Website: apple
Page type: address-validator
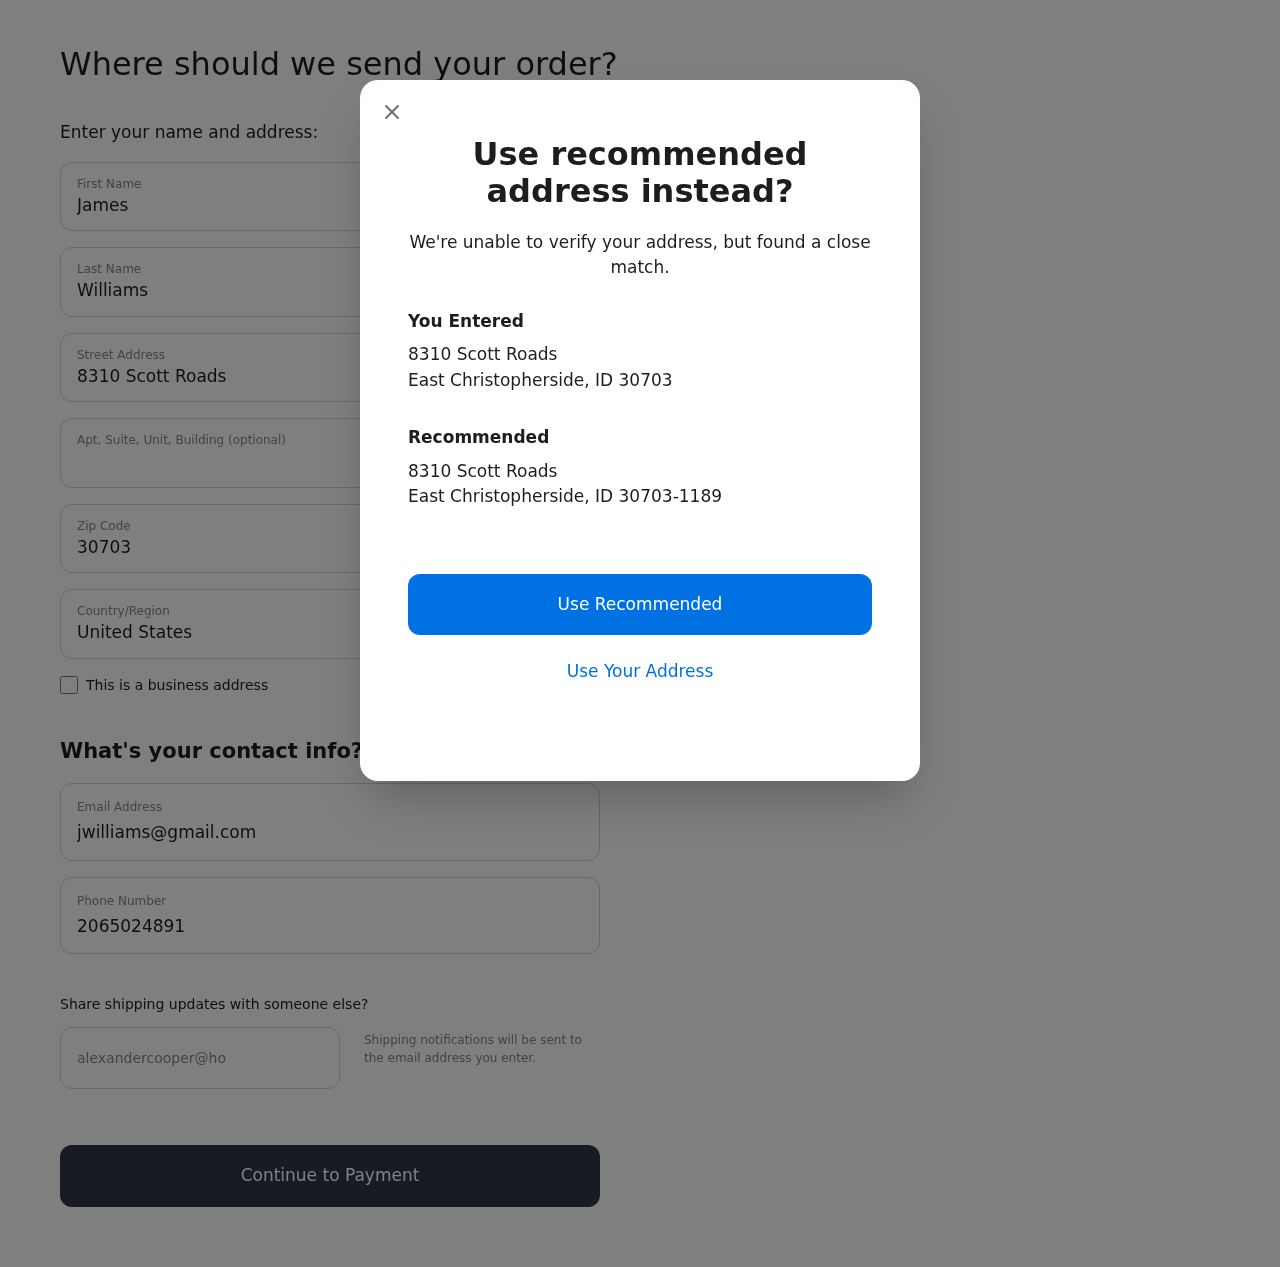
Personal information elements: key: PII_CITY
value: East Christopherside
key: PII_COUNTRY
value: United States
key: PII_EMAIL
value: jwilliams@gmail.com
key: PII_FIRSTNAME
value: James
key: PII_GIFT_EMAIL
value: alexandercooper@hotmail.com
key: PII_LASTNAME
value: Williams
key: PII_PHONE
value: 2065024891
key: PII_POSTCODE
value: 30703
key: PII_POSTCODE_FULL
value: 30703-1189
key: PII_STATE_ABBR
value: ID
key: PII_STREET
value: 8310 Scott Roads
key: PII_CITY2
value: East Christopherside
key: PII_STATE_ABBR2
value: ID